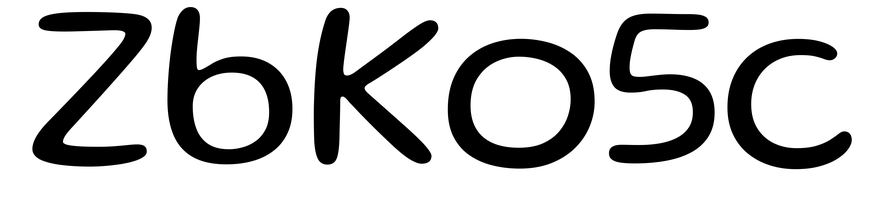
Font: Gluten_Light